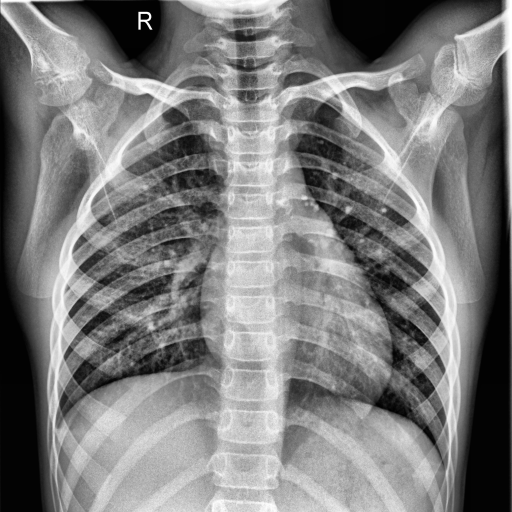
Finding: NORMAL